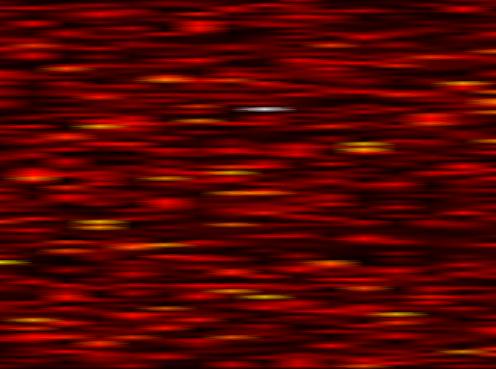
Label: FBMC